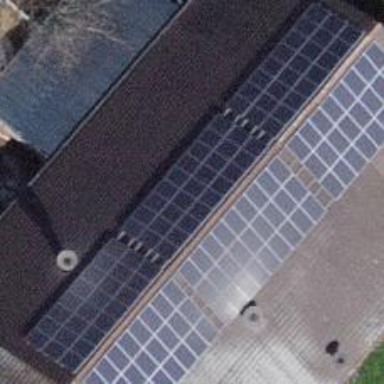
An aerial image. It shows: Solar power generator.